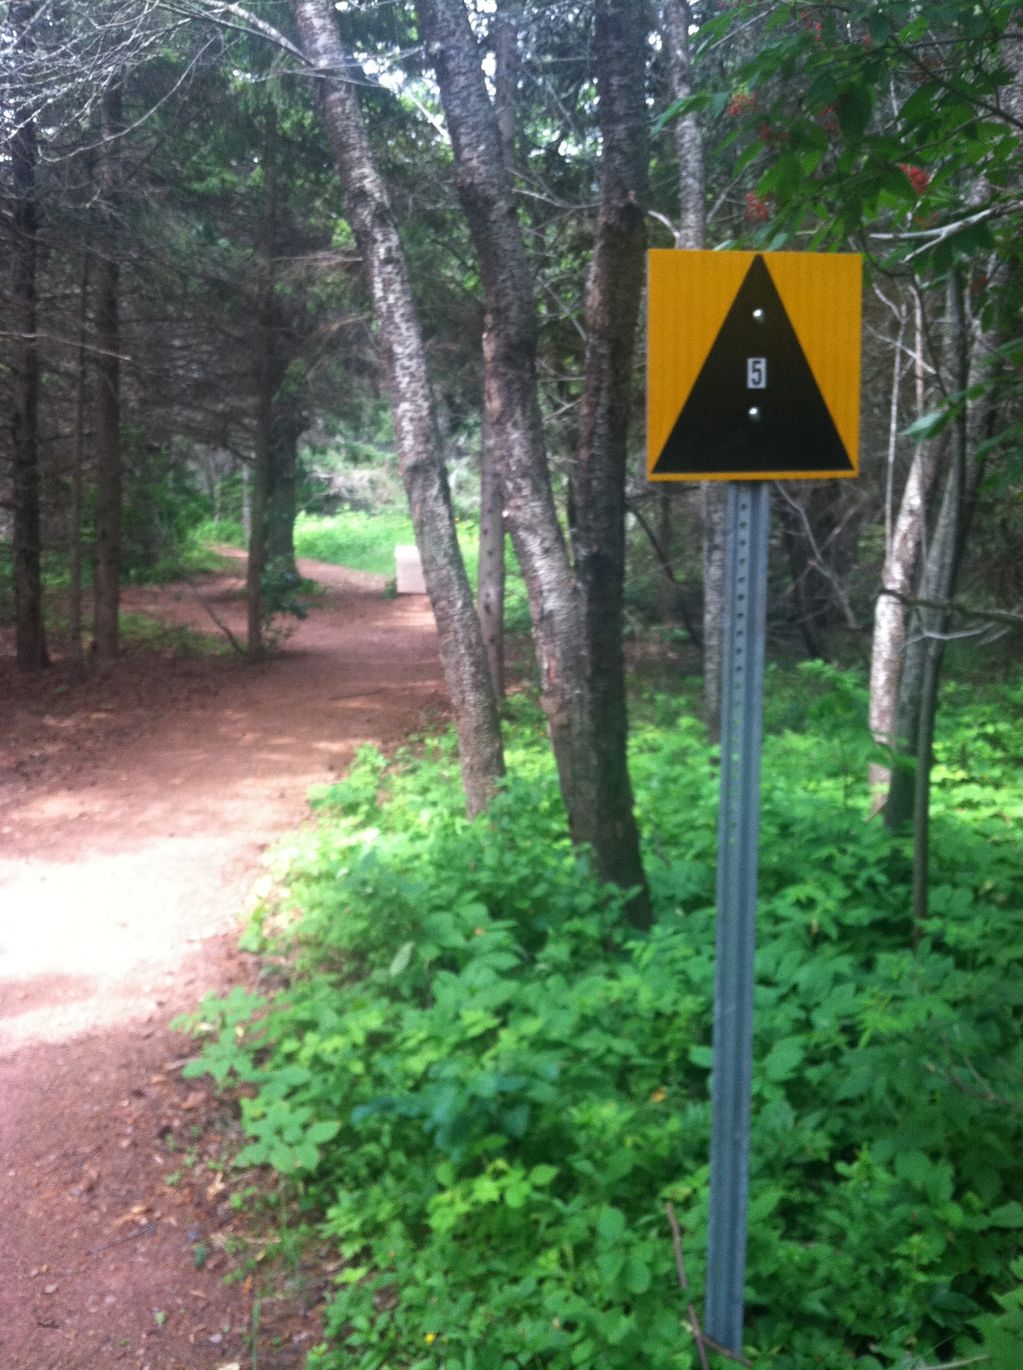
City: charlottetown